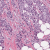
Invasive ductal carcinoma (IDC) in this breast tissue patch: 1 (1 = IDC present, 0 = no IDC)